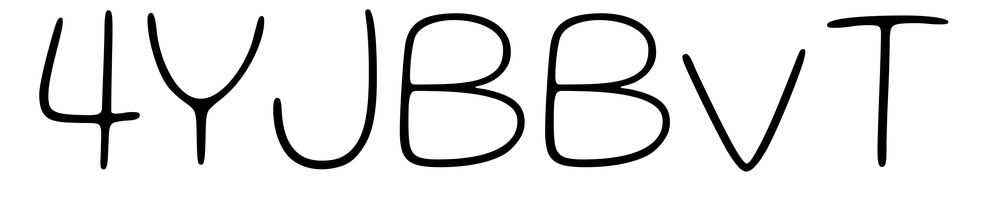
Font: Gluten_Thin